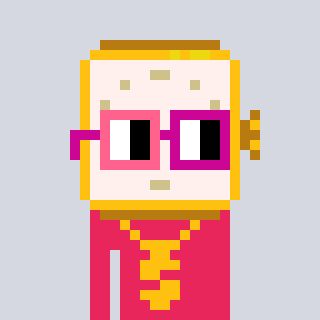
a pixel art character with square pink and red glasses, a watch-shaped head and a redpinkish-colored body on a cool background